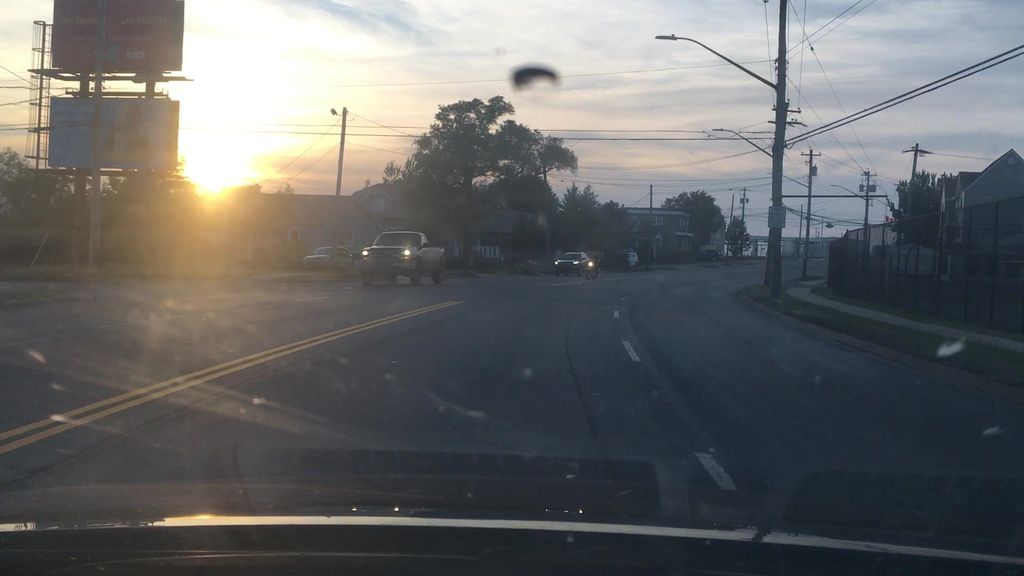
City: halifax